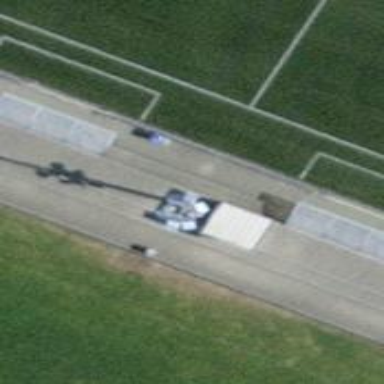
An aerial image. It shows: Mast structure.